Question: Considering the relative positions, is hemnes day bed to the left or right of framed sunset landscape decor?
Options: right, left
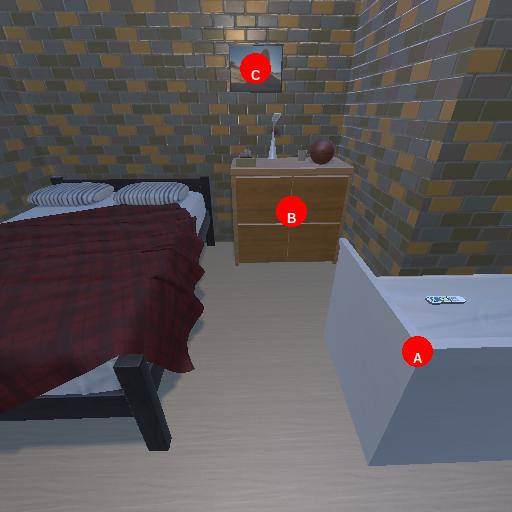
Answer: right